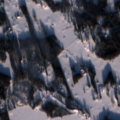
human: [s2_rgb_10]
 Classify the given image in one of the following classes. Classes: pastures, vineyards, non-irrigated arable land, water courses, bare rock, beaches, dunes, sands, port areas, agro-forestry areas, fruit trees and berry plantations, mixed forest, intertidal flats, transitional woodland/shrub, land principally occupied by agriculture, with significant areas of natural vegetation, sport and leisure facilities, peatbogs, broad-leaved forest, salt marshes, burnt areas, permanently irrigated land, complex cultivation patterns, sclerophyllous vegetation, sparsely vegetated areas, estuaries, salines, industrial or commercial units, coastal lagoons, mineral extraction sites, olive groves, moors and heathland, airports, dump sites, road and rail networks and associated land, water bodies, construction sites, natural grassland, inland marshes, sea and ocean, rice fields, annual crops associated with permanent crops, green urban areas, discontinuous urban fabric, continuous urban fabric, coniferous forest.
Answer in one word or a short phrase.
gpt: non-irrigated arable land, land principally occupied by agriculture, with significant areas of natural vegetation, broad-leaved forest, mixed forest